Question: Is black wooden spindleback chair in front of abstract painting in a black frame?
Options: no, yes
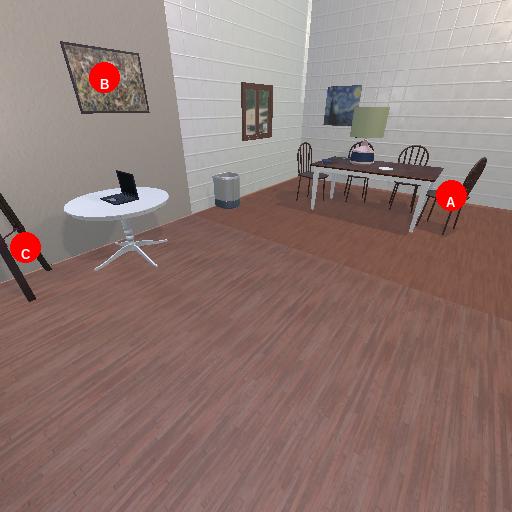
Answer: no